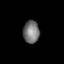
Tissue: lung
Cell type: Others
Senescence score: 0.2074
Nuclear area (px): 361
Mean DAPI intensity: 116.277